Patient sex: M
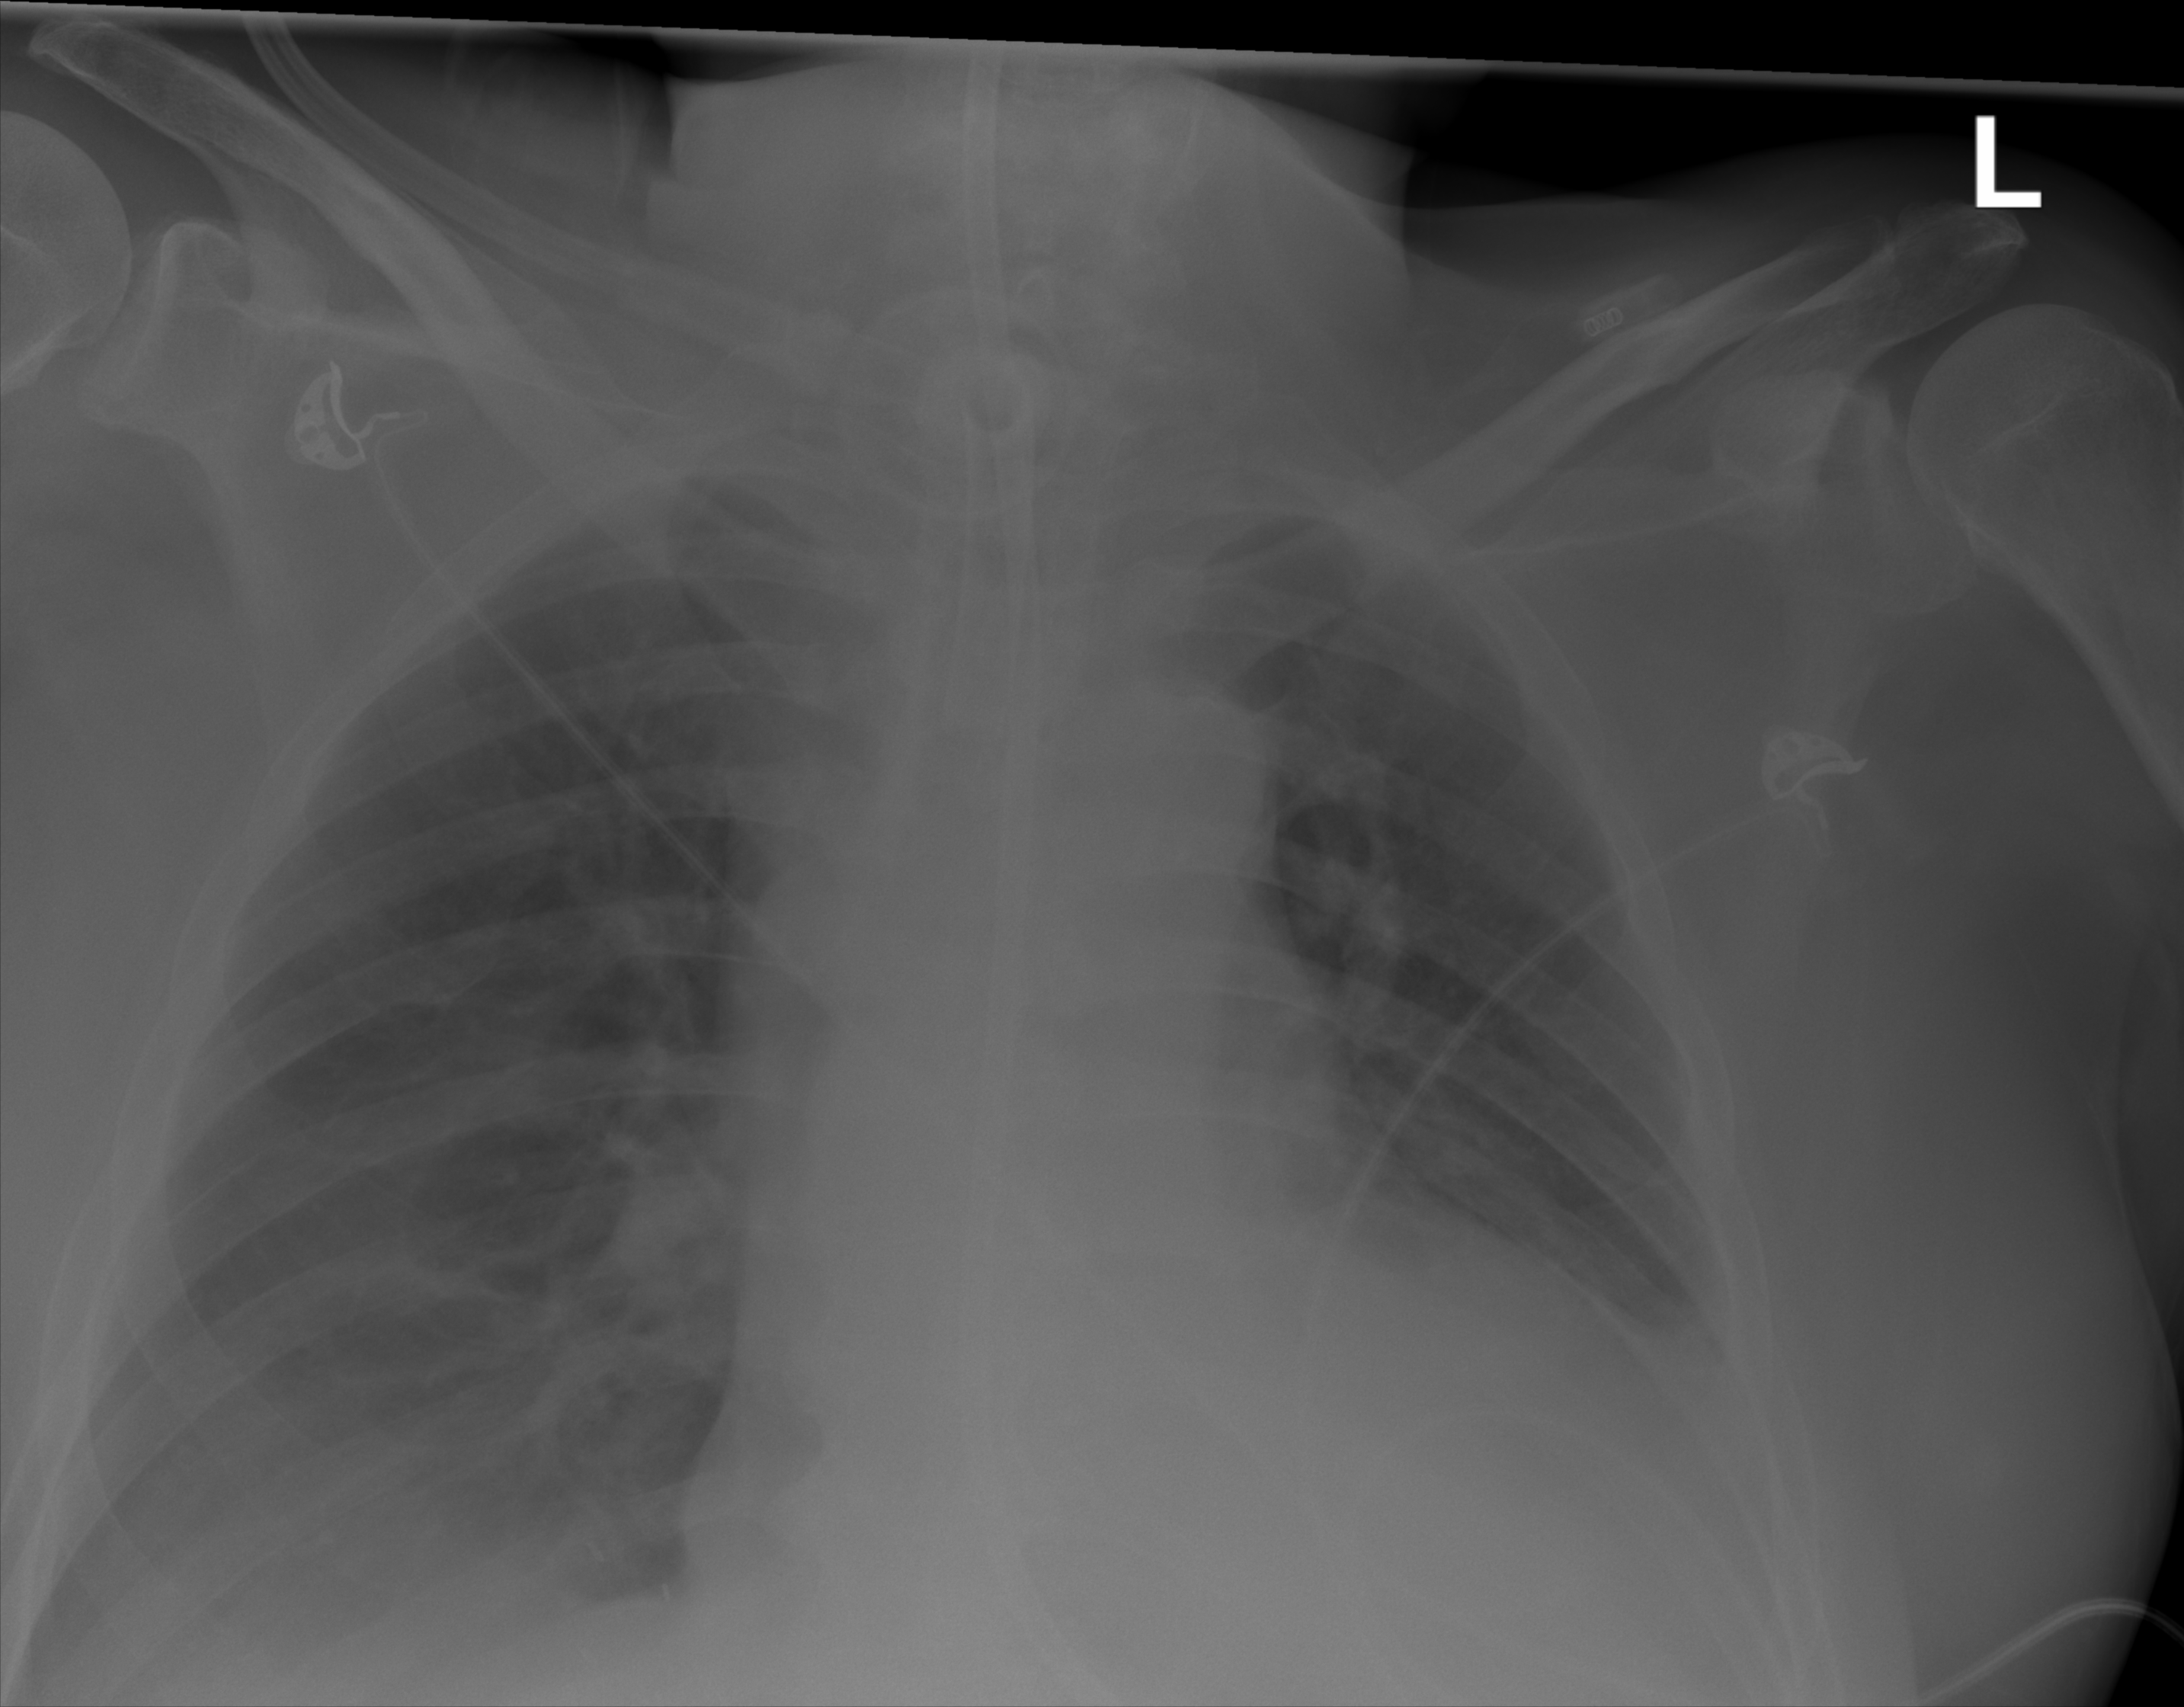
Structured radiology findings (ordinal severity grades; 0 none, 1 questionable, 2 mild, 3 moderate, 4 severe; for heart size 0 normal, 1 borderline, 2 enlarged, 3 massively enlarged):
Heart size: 2
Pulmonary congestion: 0
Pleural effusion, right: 2
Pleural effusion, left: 3
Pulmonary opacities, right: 0
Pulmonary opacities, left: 0
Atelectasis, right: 2
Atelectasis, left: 2